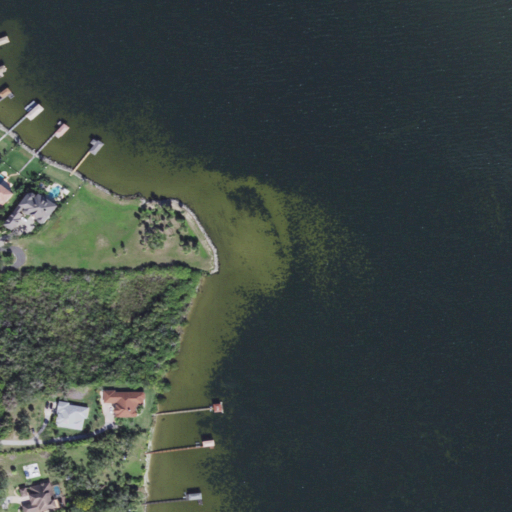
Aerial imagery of cape in Florida named Plover Point containing open water, woody wetlands, open development, low intensity development, medium intensity development, and high intensity development